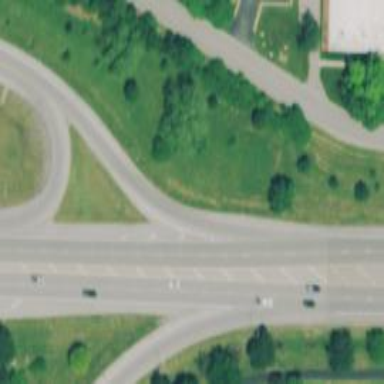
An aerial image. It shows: Trunk link highway.